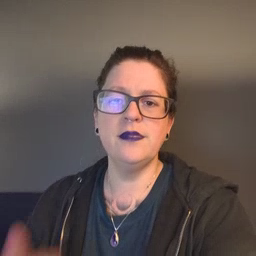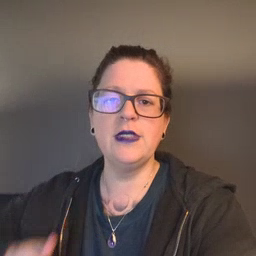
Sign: every